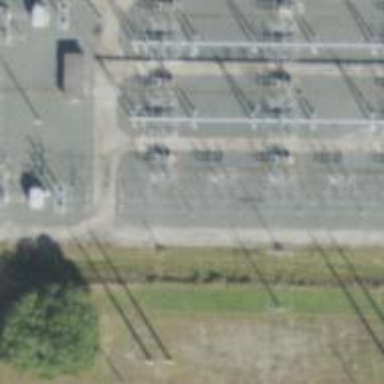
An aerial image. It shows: Switch for power supply.